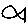
Label: fish